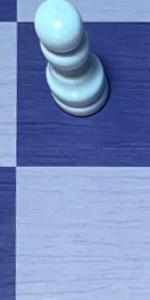
Label: Empty